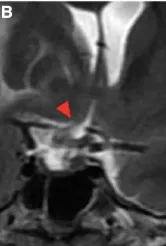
Pre- and post-operative MRI images and the magnified view of the optic chiasm in coronal and axial views. - show a large extra-axial hypervascular tumor measuring 6.1 cm x 4.3 cm at the right temporoparietal convexity, causing a significant mass effect with a 1.3 cm leftward midline shift, uncal herniation, and midbrain compression. The edematous nerve fibers on the temporal side of the right optic nerve and the nasal side of the left just-decussated fibers can be clearly seen in the T2-weighted FLAIR MRI image, as shown in the circle in (C).
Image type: radiology (mri)